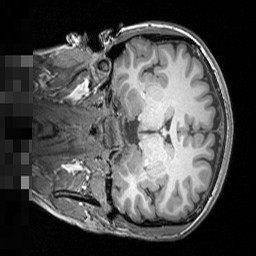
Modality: T1w
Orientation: coronal
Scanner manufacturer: siemens
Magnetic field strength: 3 T
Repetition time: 1.5 s
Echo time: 0.00291 s